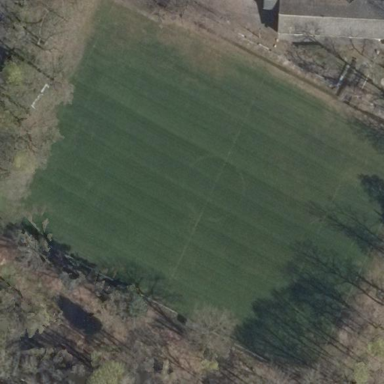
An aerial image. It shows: Soccer pitch for leisure land activities.